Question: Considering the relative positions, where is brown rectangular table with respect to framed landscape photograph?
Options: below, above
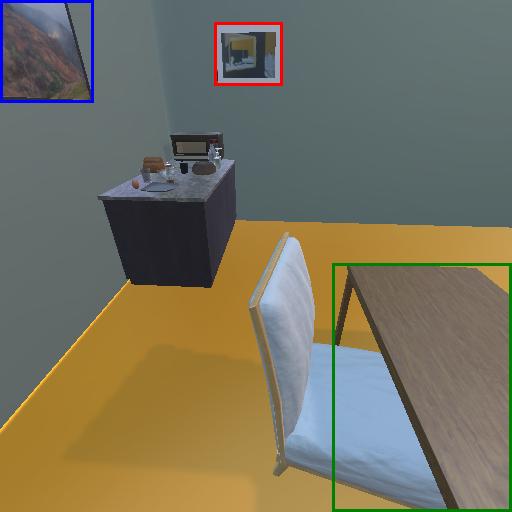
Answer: below